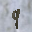
Label: 9